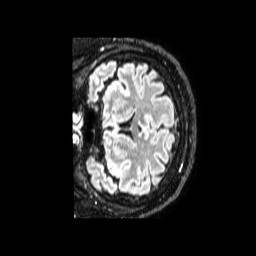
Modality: FLAIR
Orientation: coronal
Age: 47
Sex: female
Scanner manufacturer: philips
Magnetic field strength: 1.5 T
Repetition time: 4.8 s
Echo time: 0.3363 s